Question: I noticed that the version of Java I get when invoking it from the command line doesn't match the version reported by the Java Control Panel. Can someone explain whether this can cause problems and where the version information from the control panel is coming from?
Here's the terminal output:
'''
MacbookAir1:Downloads palfvin$ java -version
java version "1.6.0_65"
Java(TM) SE Runtime Environment (build 1.6.0_65-b14-462-11M4609)
Java HotSpot(TM) 64-Bit Server VM (build 20.65-b04-462, mixed mode)
'''
Here's the control panel output:

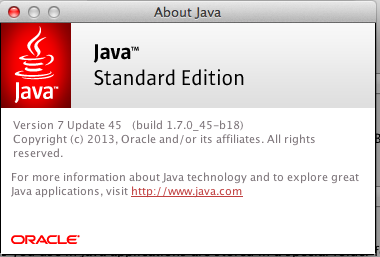
Answer: You indeed have more than a single version of Java installed. However, the version of java that is returned from the command line (as you indicated above) is referencing the version that comes with Mac OS X by default.
To refer to (and to make it the default ) version of Java as indicated by the control panel, you need to specify the path to that version in your $PATH variable (this is set in your ). This is how it appears in my
'''
export PATH="/Library/Internet Plug-Ins/JavaAppletPlugin.plugin/Contents/Home/bin":$PATH
'''